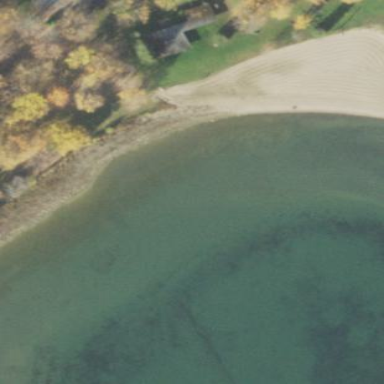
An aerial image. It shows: Beautiful beach with natural surroundings.